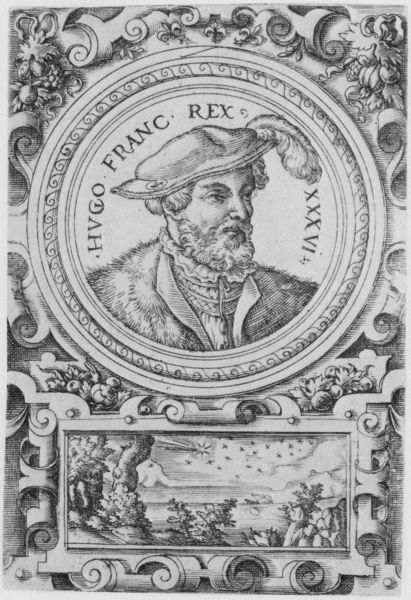
Titel: Bildnis von Hugo, König von Frankreich
Künstler: Jost Amman
Institution: (Seriendruck)
Schlagwörter: baum, blätter, feder, laub, mann, meer, umhang, weiß, bäume, landschaft, blume, frankreich, frisur, grau, hut, mund, nase, schmuck, schwarz, szene, zeichnung, blüten, obst, muster, ornament, bart, hemd, kappe, mütze, augen, bärtig, gesicht, kragen, pelz, rahmen, bild, bildnis, portrait, porträt, wind, busch, gewand, haare, mantel, adel, pflanzen, locken, renaissance, wald, kreis, rund, früchte, federhut, fell, relief, holzschnitt, schrift, ansicht, berge, grafik, graphik, kaiser, könig, wein, falte, kartusche, inschrift, ornamente, verzierung, revers, medaillon, stern, druck, druckgraphik, schwarz-weiß, sterne, druckgrafik, radierung, stich, buchstaben, herrscher, krause, verziert, schnörkel, serie, pelzmantel, halbprofil, voluten, lanschaft, wams, weinlaub, gelehrter, schnecken, lilien, weinranken, kupferstich, kassette, latein, franc, manel, komet, tell, rex, rollwerk, scharz weiß, hugo, holzschnnitt, 36, hugo franco rex, französicher könig, weink, porträät